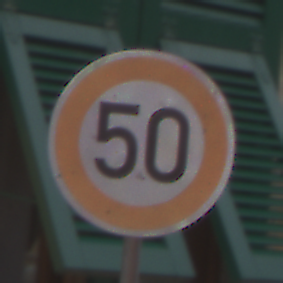
Verkehrszeichen: Geschwindigkeit50
Umgebung: Outdoor, Urban
Tageszeit: Midday
Wetter: Overcast
Licht: Natural
Jahreszeit: NotSpecified
Kontrast: LowContrast